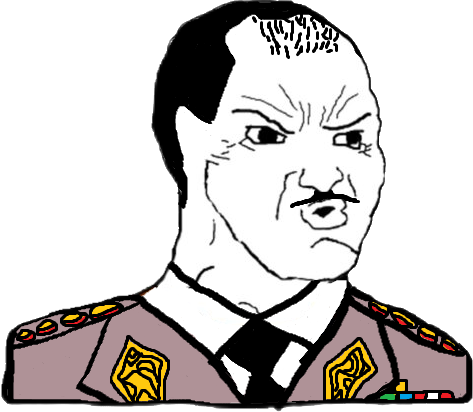
Label: 5_Hooker